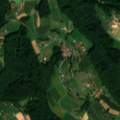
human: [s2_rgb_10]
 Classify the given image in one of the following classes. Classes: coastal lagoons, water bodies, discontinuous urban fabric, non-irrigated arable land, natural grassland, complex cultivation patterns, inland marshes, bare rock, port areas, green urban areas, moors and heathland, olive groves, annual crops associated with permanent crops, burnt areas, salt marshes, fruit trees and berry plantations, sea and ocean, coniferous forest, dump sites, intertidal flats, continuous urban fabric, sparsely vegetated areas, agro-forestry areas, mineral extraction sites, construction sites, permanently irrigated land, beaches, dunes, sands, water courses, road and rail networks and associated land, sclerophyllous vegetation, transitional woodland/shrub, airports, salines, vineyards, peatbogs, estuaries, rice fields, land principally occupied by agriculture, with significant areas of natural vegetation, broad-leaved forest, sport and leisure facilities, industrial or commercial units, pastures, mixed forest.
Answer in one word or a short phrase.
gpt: non-irrigated arable land, complex cultivation patterns, broad-leaved forest